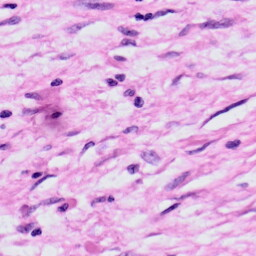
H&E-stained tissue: Skin